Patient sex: F
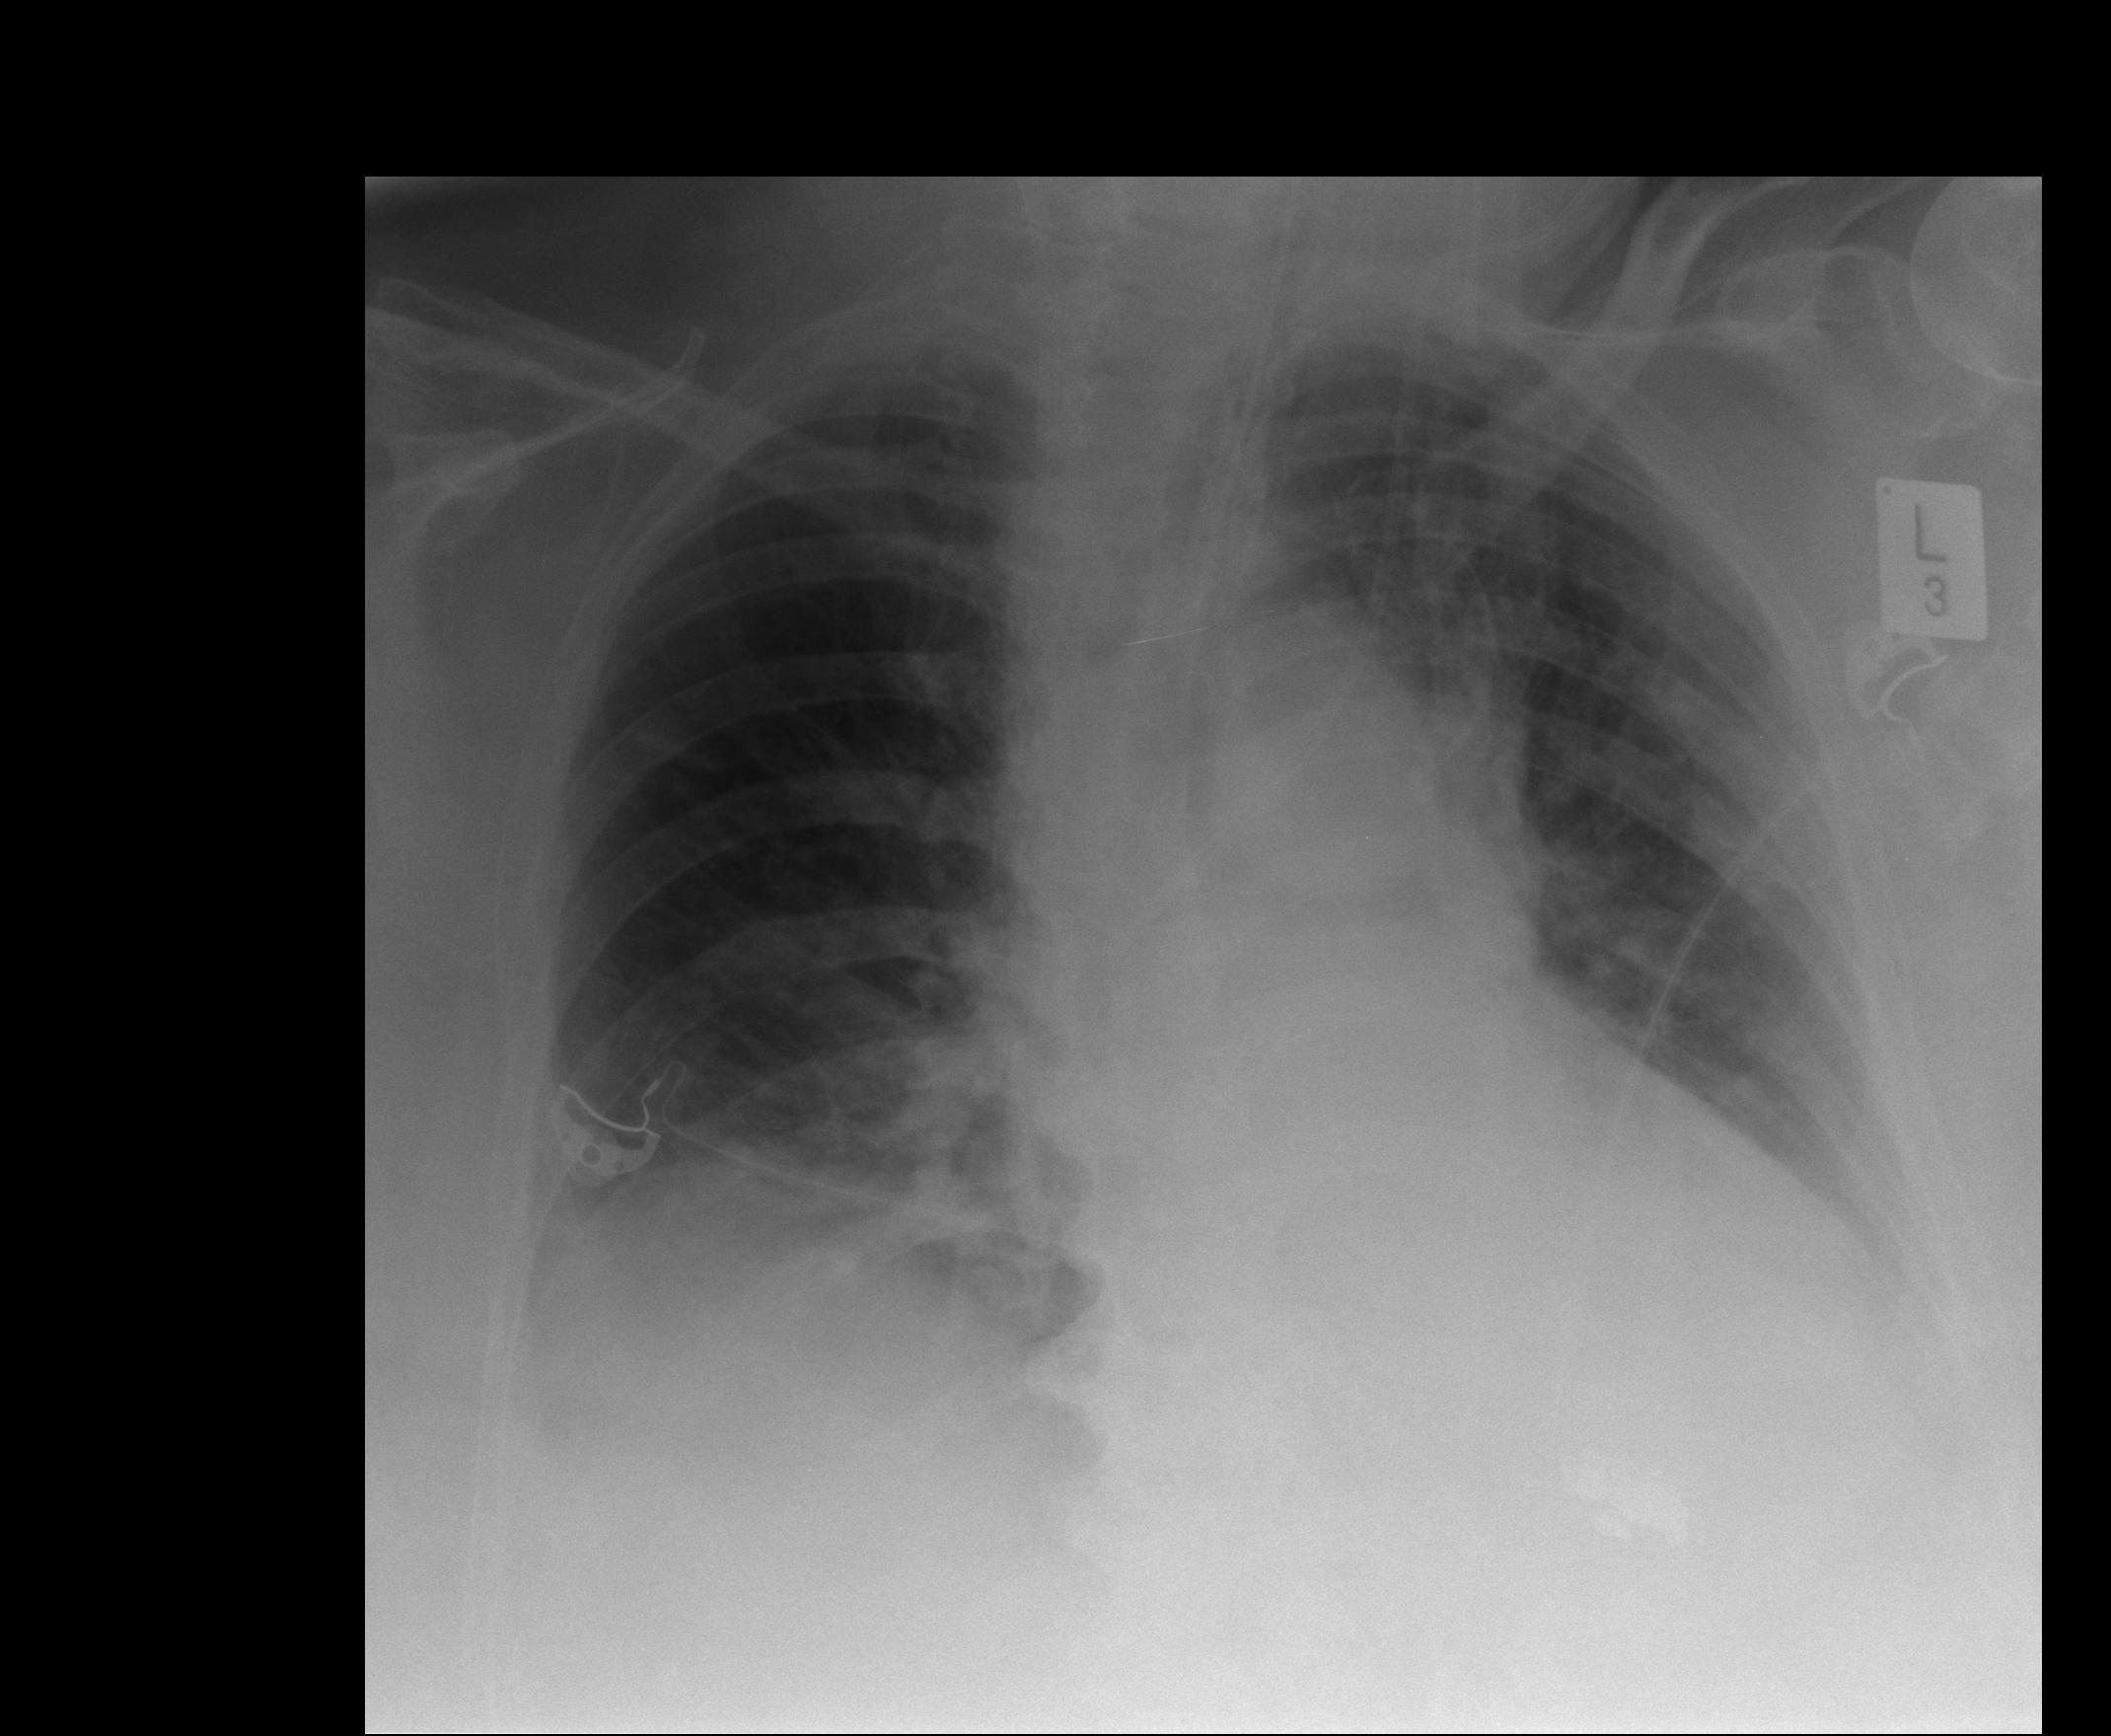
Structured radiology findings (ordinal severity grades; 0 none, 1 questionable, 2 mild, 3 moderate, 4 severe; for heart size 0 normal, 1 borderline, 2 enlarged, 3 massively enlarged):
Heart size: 2
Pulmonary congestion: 0
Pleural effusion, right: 0
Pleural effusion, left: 0
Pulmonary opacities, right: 0
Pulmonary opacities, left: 0
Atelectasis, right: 2
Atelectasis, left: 2